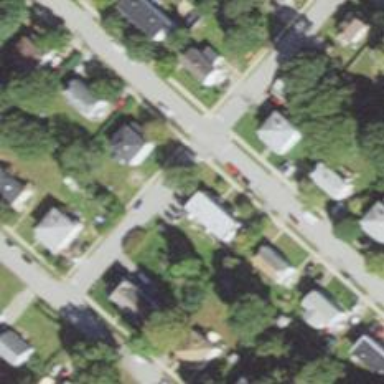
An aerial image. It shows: Residential driveway used as service road.